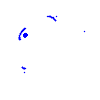
Particle: electron